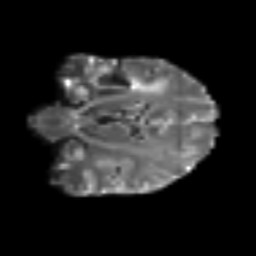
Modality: T2w
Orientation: coronal
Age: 39
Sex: female
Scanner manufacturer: siemens
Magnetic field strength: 3 T
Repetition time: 6.1 s
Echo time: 0.101 s